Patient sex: M
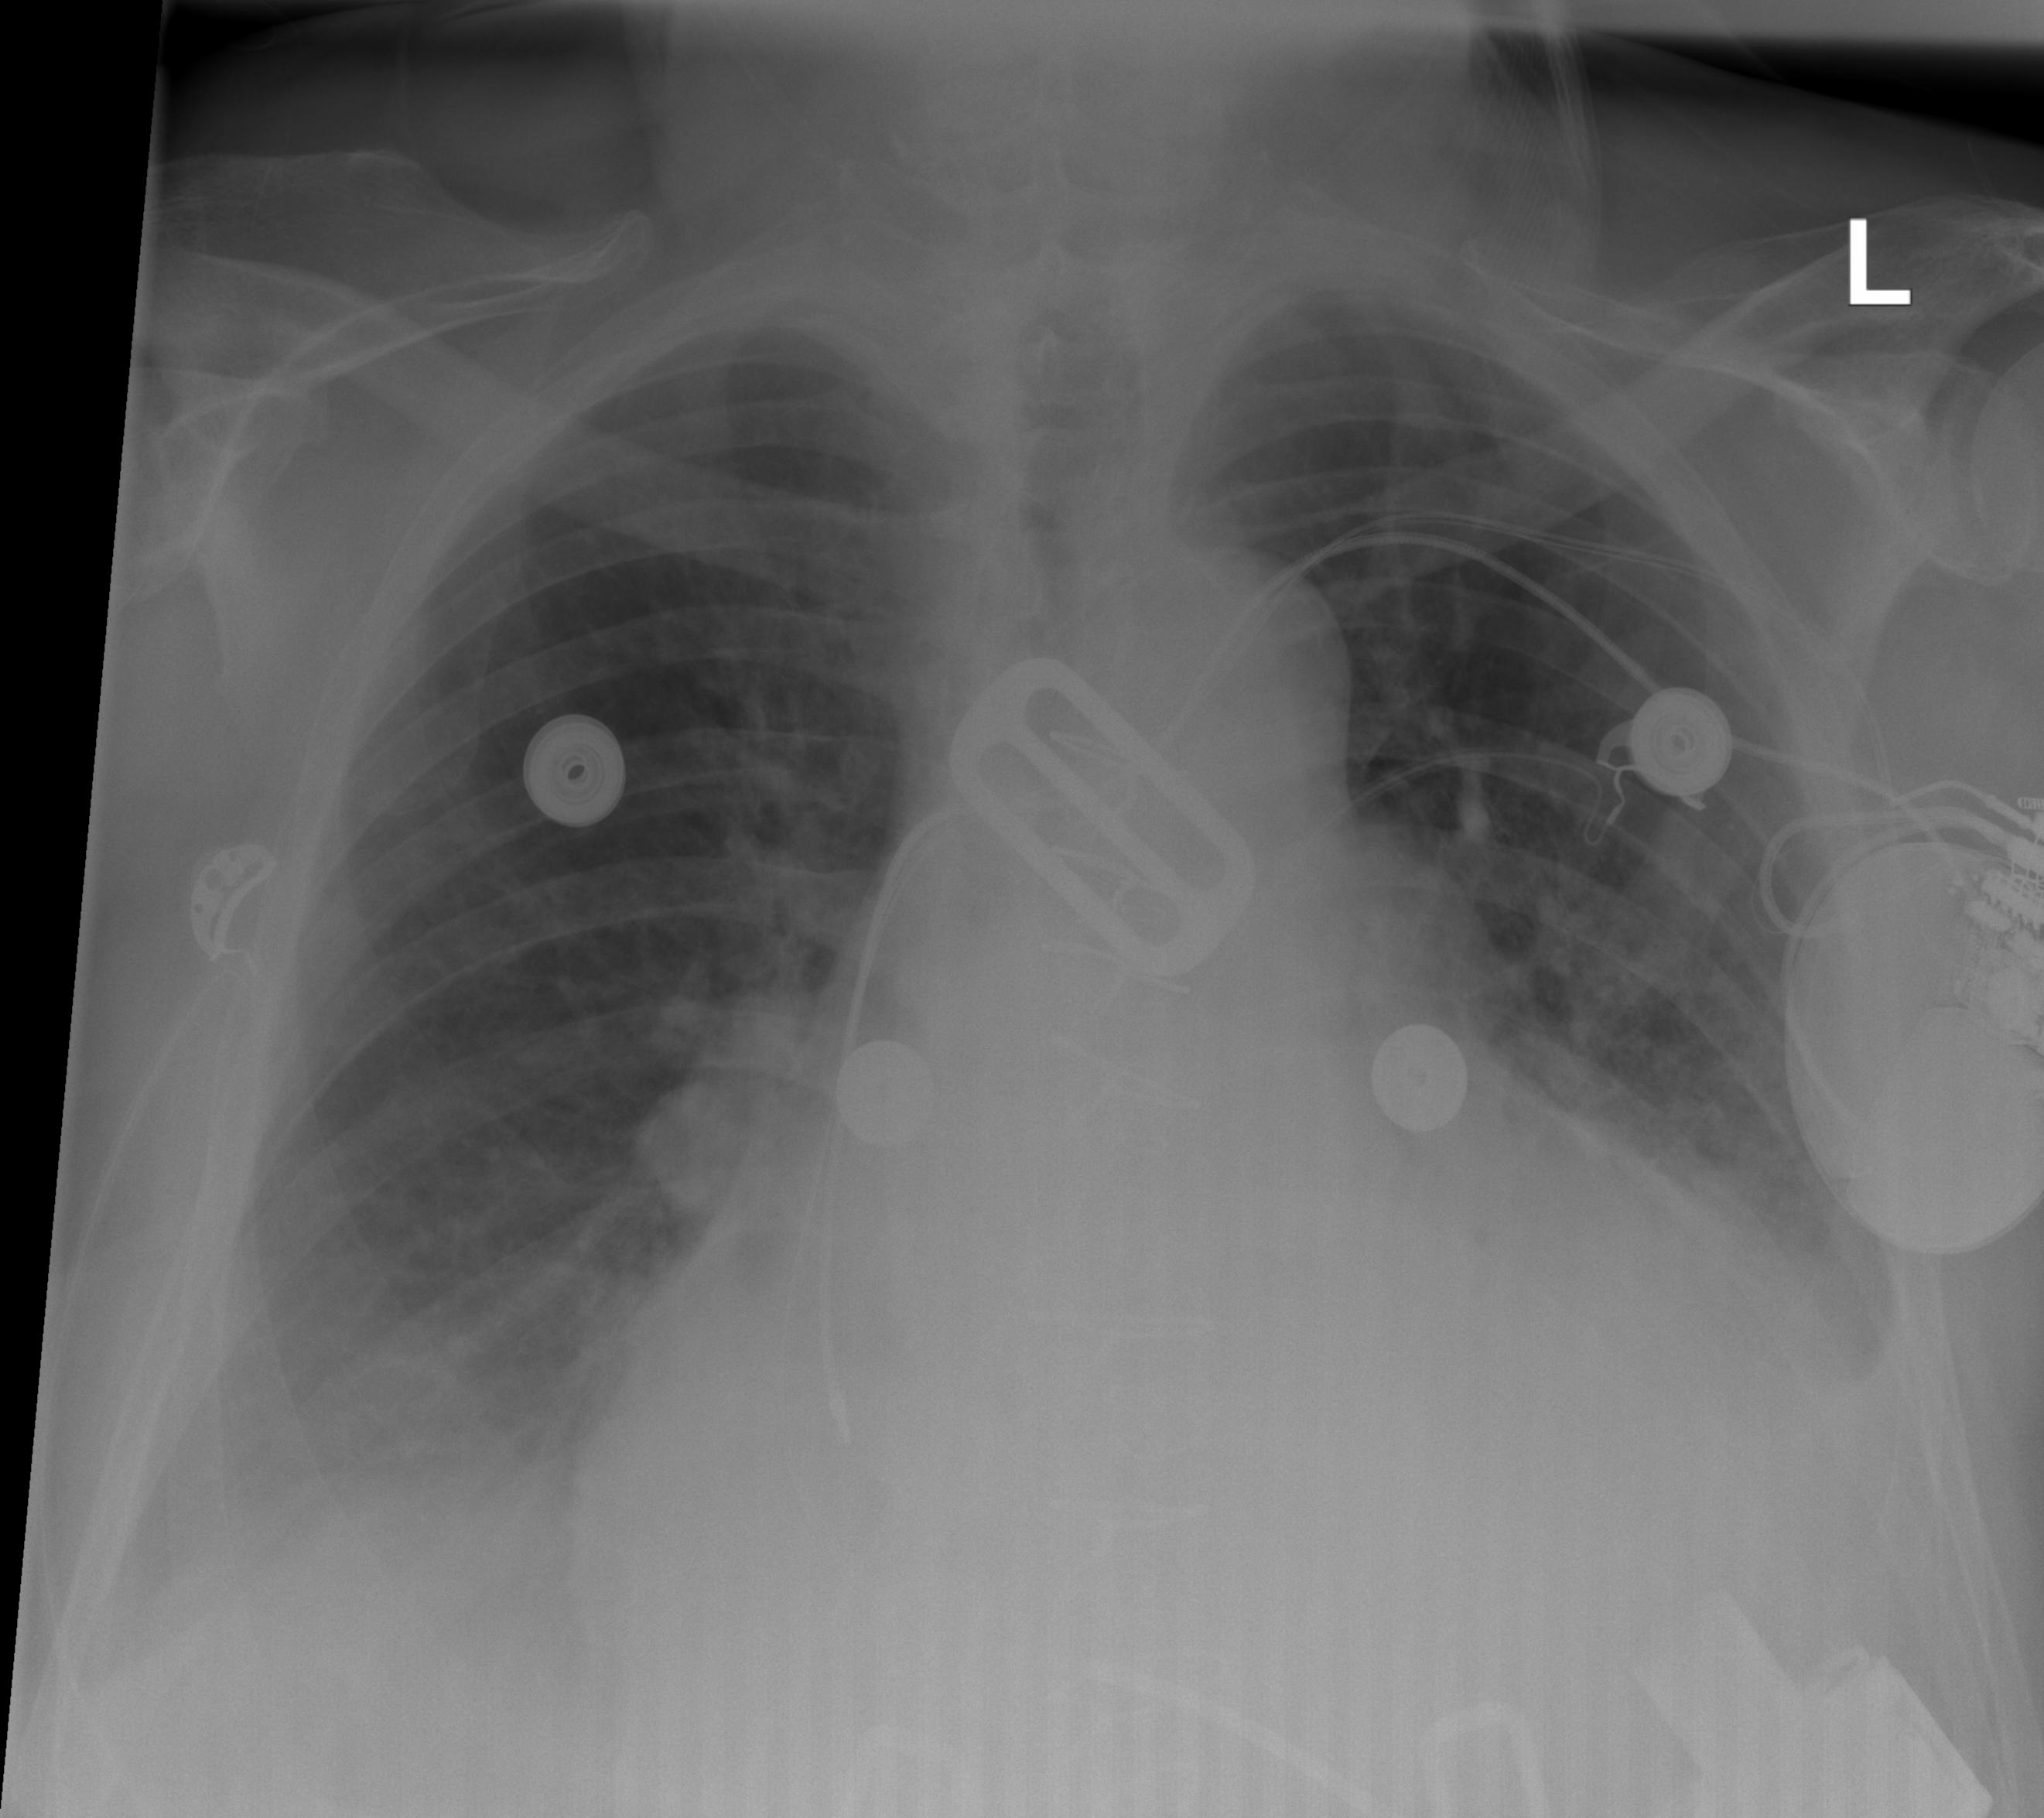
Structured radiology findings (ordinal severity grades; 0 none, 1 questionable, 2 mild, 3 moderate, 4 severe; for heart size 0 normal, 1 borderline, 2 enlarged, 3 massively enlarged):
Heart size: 3
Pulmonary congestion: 2
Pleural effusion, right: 1
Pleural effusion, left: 2
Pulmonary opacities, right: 0
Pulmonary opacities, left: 0
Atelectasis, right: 1
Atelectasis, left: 2